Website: walmart
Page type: cart
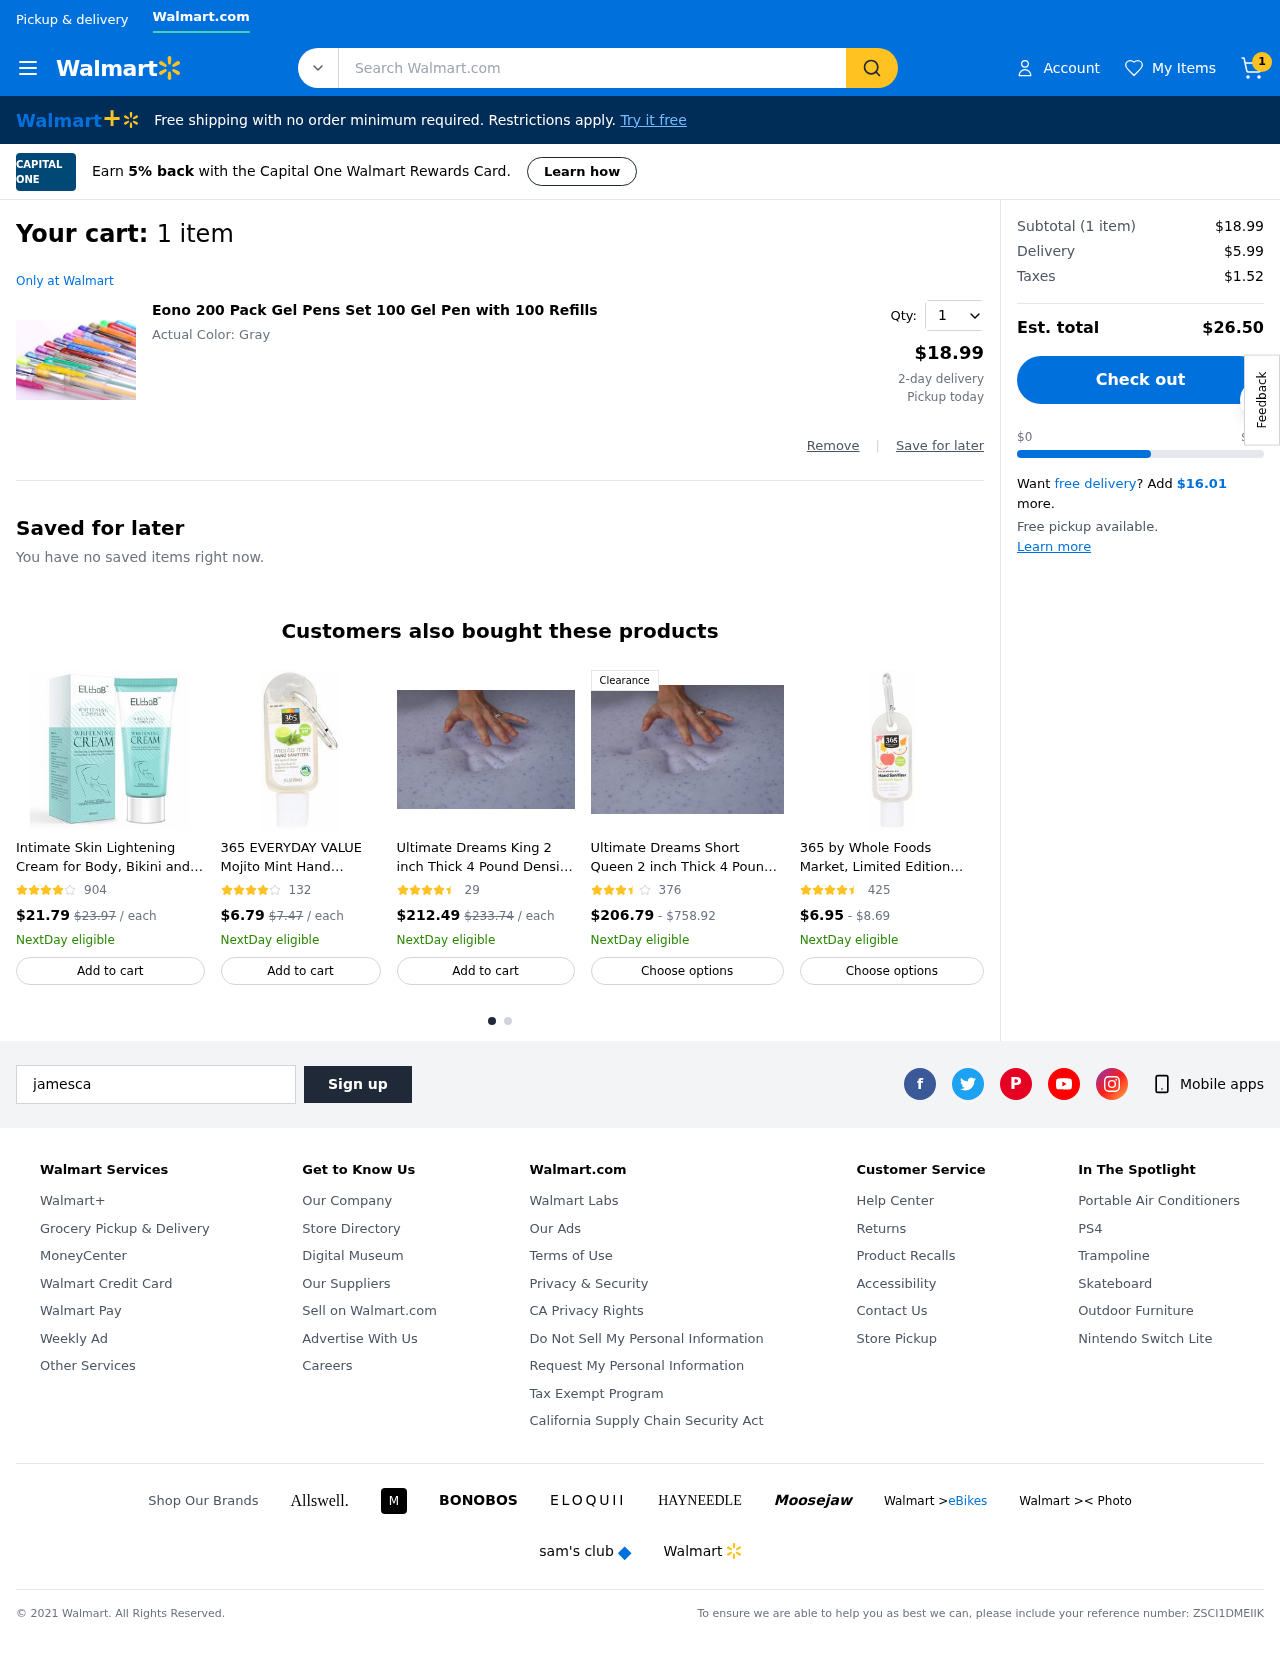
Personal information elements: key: PII_EMAIL
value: jamescardenas@yahoo.com
Product elements: key: PRODUCT1_NAME
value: Eono 200 Pack Gel Pens Set 100 Gel Pen with 100 Refills
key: PRODUCT1_PRICE
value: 18.99
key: PRODUCT1_QUANTITY
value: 1
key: PRODUCT2_NAME
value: Intimate Skin Lightening Cream for Body, Bikini and Sensitive Areas - Skin Whitening Cream Contains
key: PRODUCT2_NUM_RATINGS
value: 904
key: PRODUCT2_PRICE
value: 21.79
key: PRODUCT3_NAME
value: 365 EVERYDAY VALUE Mojito Mint Hand Sanitizing Gel with Carabiner Clip, 1 FZ
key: PRODUCT3_NUM_RATINGS
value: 132
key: PRODUCT3_PRICE
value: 6.79
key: PRODUCT4_NAME
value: Ultimate Dreams King 2 inch Thick 4 Pound Density Gel Memory Foam Topper. Made in The USA
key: PRODUCT4_NUM_RATINGS
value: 29
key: PRODUCT4_PRICE
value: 212.49
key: PRODUCT5_NAME
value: Ultimate Dreams Short Queen 2 inch Thick 4 Pound Density Gel Memory Foam Topper. Made in The USA
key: PRODUCT5_NUM_RATINGS
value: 376
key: PRODUCT5_PRICE
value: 206.79
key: PRODUCT6_NAME
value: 365 by Whole Foods Market, Limited Edition Refreshing Gel Hand Sanitizer, McIntosh Apple, 1 Fl Oz
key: PRODUCT6_NUM_RATINGS
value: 425
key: PRODUCT6_PRICE
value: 6.95
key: PRODUCT2_ORIGINAL_PRICE
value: $23.97
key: PRODUCT3_ORIGINAL_PRICE
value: $7.47
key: PRODUCT4_ORIGINAL_PRICE
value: $233.74
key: PRODUCT5_PRICE_MAX
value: $758.92
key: PRODUCT6_PRICE_MAX
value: $8.69
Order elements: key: ORDER_NUM_ITEMS
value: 1
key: ORDER_NUM_ITEMS
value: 1 item
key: ORDER_SUBTOTAL
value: $18.99
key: ORDER_SHIPPING_COST
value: $5.99
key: ORDER_TAX
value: $1.52
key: ORDER_TOTAL
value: $26.50
Search elements: key: HEADER_SEARCH
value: Search Walmart.com